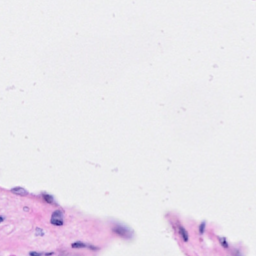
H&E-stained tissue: Breast